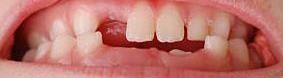
Condition: hypodontia